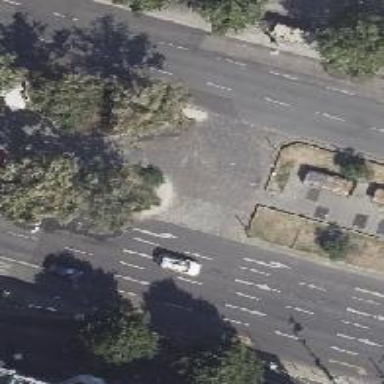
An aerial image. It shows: Service road with parking lane on the right side.